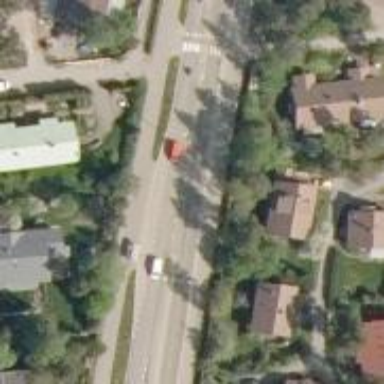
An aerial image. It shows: Secondary road with asphalt surface.